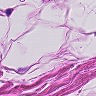
Metastatic tissue present: no